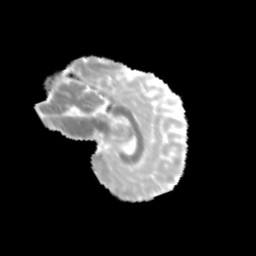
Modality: MD
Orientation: sagittal
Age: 11
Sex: female
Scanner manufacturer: siemens
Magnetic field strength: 3 T
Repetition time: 3.8 s
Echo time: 0.07 s